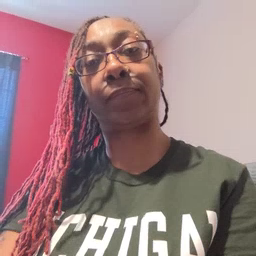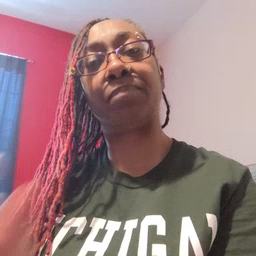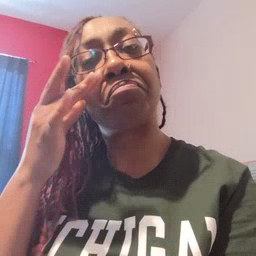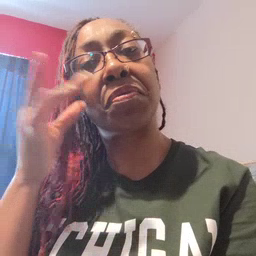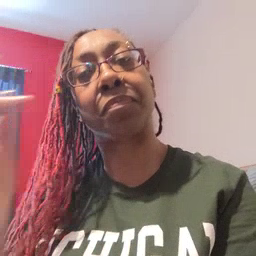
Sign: kitty